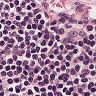
Metastatic tissue present: no